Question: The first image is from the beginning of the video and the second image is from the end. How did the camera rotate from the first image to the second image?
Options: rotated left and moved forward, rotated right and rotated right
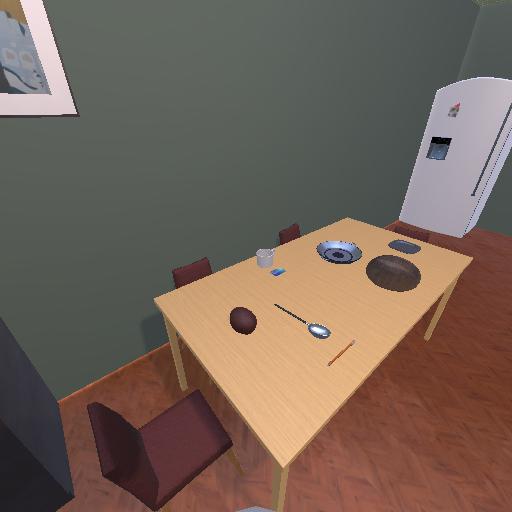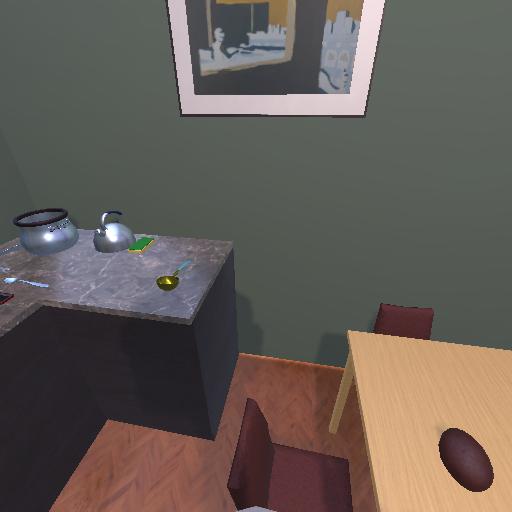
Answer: rotated left and moved forward